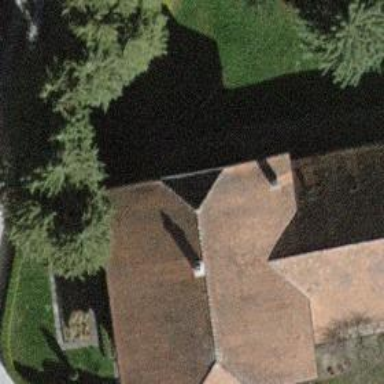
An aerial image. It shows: Building with half-hipped roof design.